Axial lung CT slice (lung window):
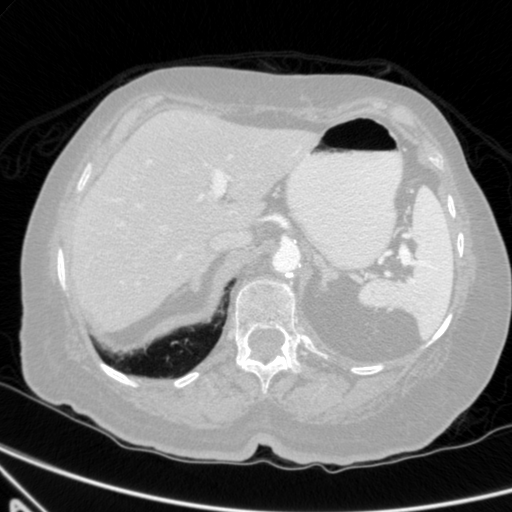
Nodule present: no